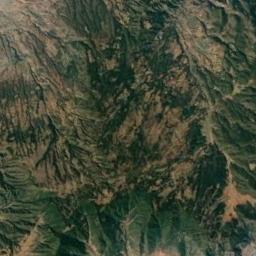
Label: mountain